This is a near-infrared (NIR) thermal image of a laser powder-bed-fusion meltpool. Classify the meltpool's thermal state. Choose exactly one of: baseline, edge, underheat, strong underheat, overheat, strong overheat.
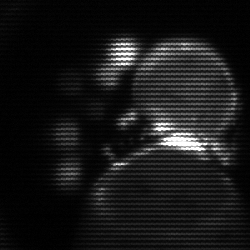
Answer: edge